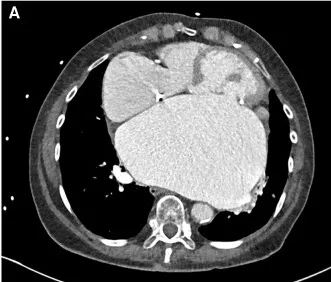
CT scan prior surgery.
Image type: radiology (ct)